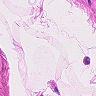
Metastatic tissue present: no